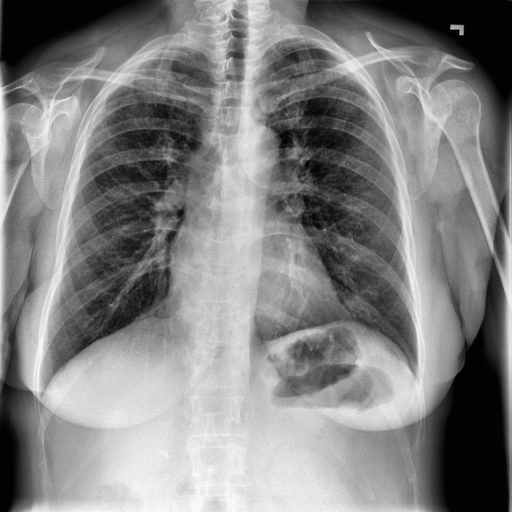
Finding: NORMAL